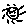
Label: sun